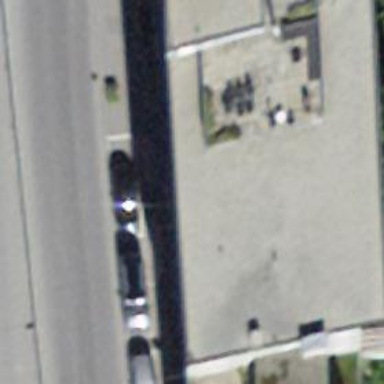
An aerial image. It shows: Restaurant.